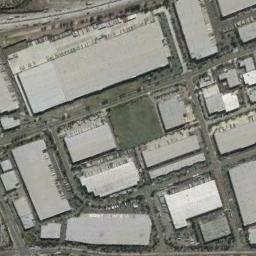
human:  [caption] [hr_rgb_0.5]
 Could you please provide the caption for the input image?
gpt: Part of the building in the industrial area has a white roof .

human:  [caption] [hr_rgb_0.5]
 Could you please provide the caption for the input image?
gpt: In an industrial area, There are neatly planned factories and roads, Green belts, And parking lots with many cars .

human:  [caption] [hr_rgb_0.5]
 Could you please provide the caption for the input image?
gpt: The industrial area has some neatly arranged workshops of different sizes .

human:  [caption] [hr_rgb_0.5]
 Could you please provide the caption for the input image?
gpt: There are numerous houses of different shapes in the industrial zone .

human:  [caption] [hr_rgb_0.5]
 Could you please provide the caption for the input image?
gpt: There are many gray buildings on the industrial area .